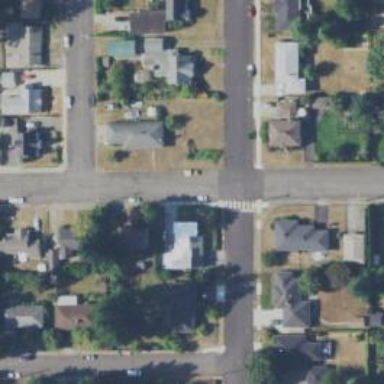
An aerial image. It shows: Residential road with sidewalk on the left.